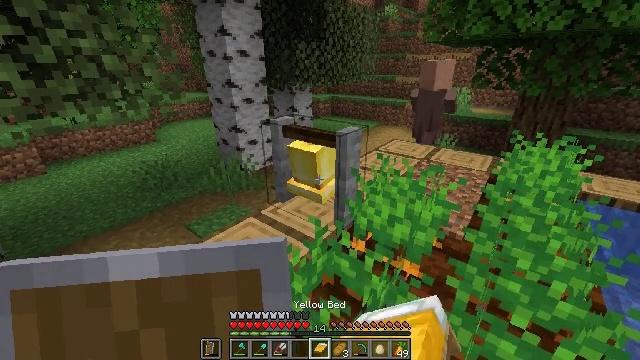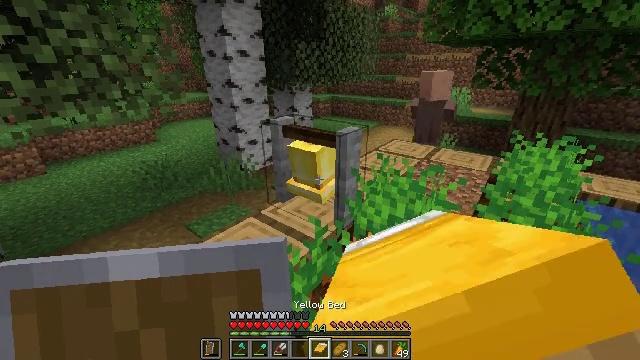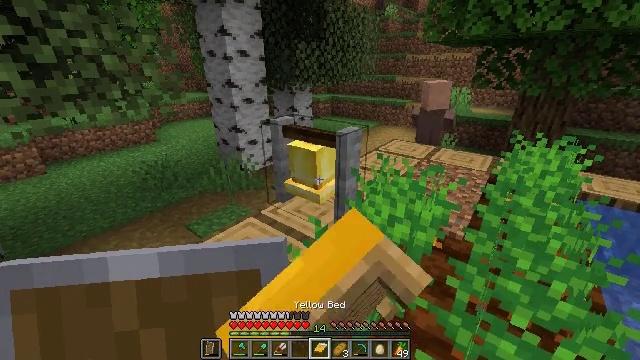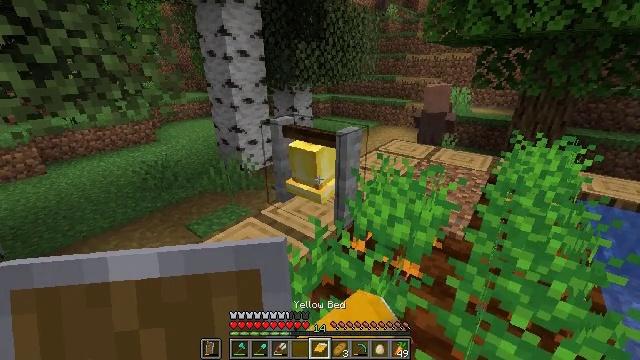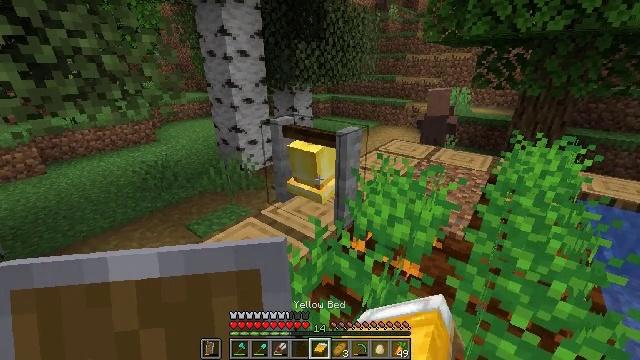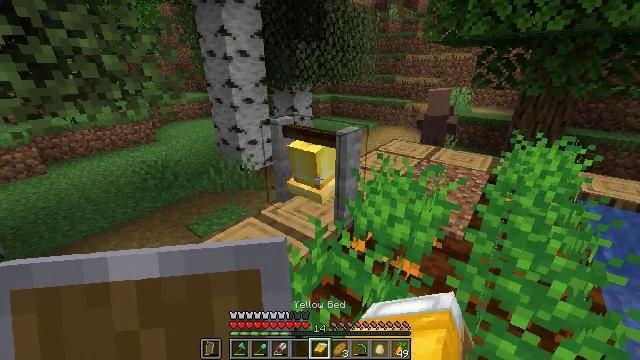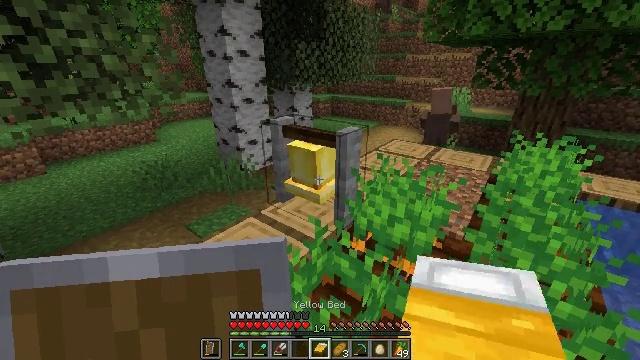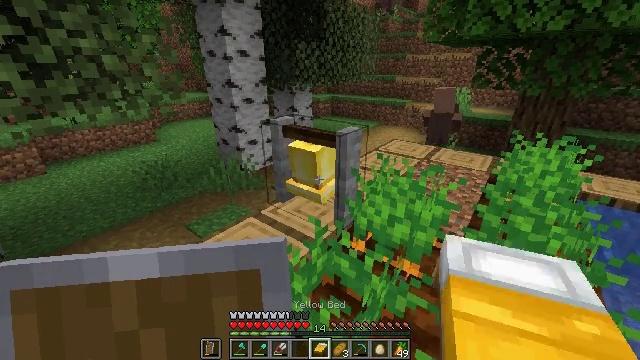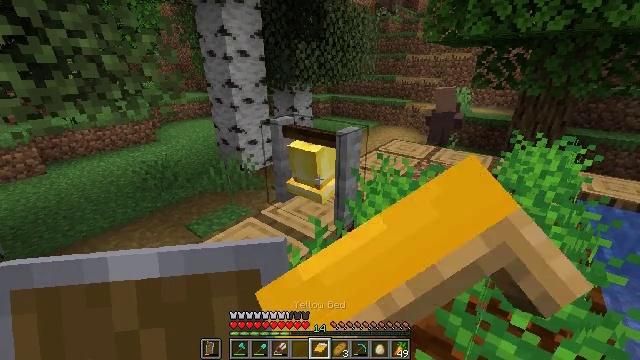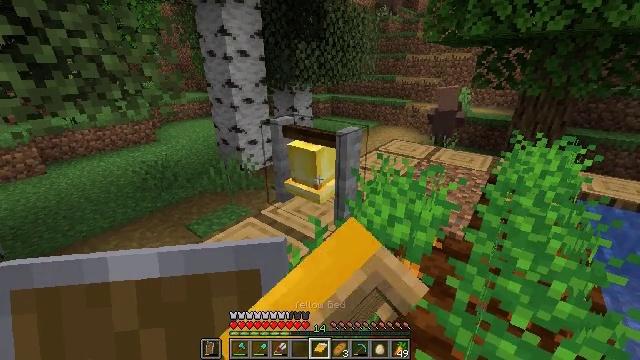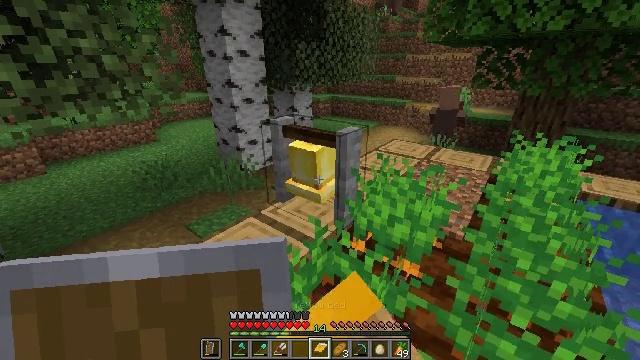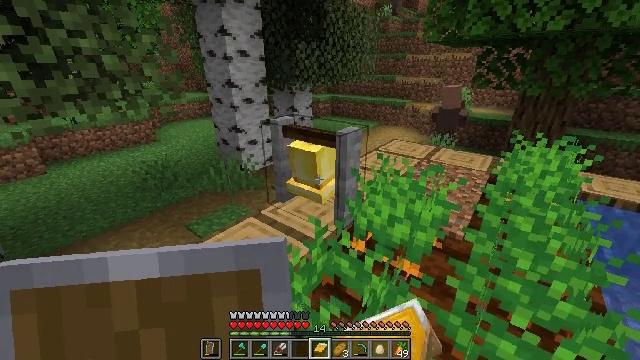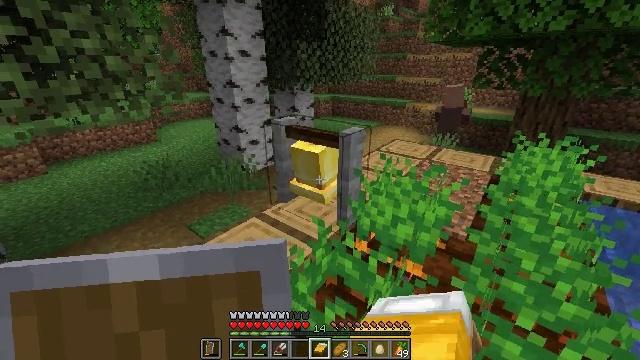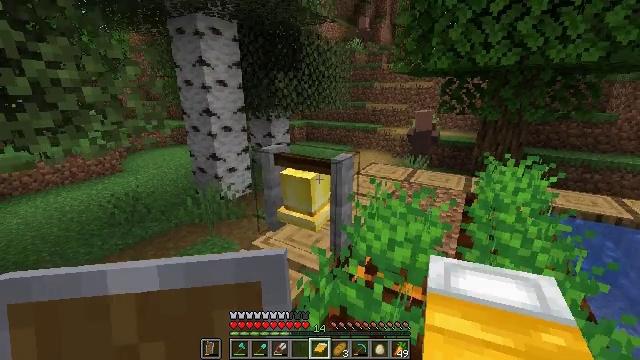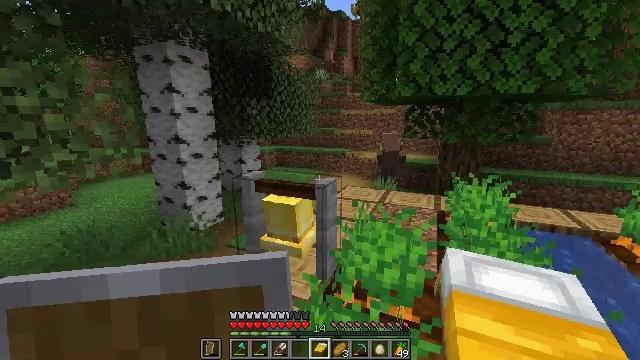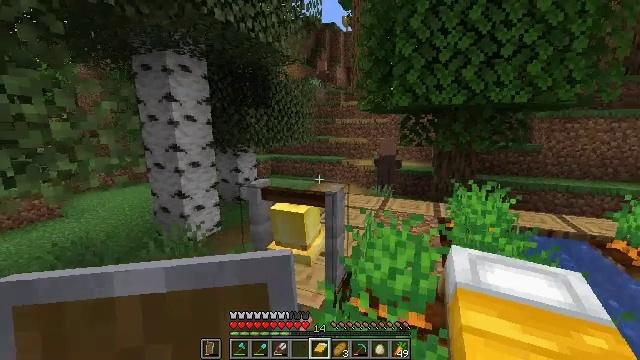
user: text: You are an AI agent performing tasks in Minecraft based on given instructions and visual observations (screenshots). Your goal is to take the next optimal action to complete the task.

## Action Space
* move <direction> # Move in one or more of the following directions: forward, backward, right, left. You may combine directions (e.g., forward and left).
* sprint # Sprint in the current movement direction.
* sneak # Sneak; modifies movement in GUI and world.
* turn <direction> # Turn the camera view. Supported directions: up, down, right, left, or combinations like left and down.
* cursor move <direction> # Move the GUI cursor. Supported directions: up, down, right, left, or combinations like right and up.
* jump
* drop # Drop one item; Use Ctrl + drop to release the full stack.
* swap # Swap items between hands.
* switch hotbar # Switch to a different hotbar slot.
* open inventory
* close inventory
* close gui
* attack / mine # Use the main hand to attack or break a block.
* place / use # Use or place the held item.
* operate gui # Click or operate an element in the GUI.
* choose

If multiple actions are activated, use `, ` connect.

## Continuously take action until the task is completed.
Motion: motion action
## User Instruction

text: Mine the bell from its post.
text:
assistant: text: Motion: use / place
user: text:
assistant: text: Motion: no_op
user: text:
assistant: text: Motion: use / place
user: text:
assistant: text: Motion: use / place
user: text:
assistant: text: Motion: use / place
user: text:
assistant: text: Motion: no_op
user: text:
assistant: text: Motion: use / place
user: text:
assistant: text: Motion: use / place
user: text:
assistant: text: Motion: no_op
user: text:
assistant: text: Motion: use / place
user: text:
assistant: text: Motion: use / place
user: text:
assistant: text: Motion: move left
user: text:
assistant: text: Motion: move left, turn right and up
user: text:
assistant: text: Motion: move left, turn right and up
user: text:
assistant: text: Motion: move left, turn right and up
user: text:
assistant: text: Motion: move left
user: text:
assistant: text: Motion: move left
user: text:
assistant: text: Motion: move left
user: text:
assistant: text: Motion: no_op
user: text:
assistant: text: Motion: no_op
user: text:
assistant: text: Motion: no_op
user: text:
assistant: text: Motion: no_op
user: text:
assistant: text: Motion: no_op
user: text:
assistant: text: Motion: no_op
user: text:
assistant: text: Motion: no_op
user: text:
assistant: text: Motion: no_op
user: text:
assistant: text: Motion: no_op
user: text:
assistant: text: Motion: no_op
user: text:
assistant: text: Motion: no_op
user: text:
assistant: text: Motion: no_op